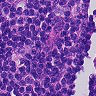
Metastatic tissue present: no